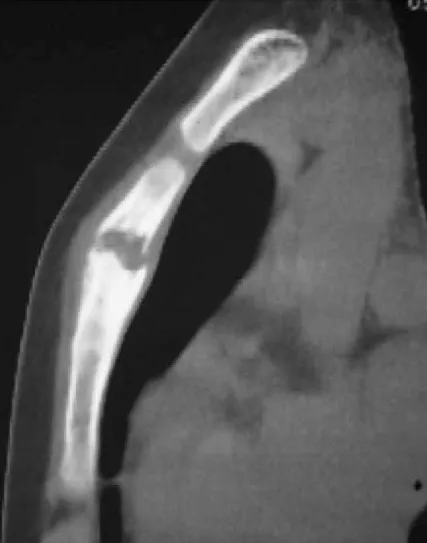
Computed tomography (CT) showed an osteolytic lesion that dissolved both anterior and posterior cortex of the body of the sternum.
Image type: radiology (ct)